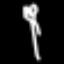
Label: fork